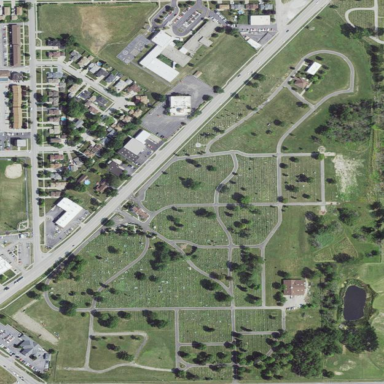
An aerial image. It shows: Cemetery.